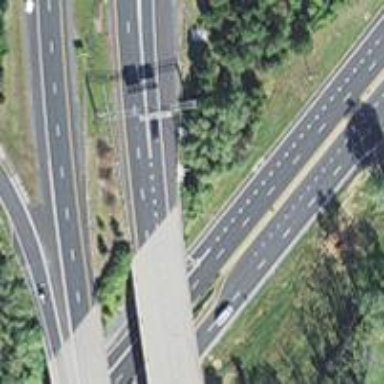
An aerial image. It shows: Motorway junction.